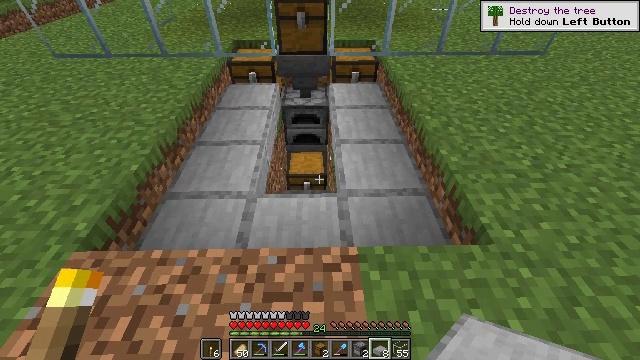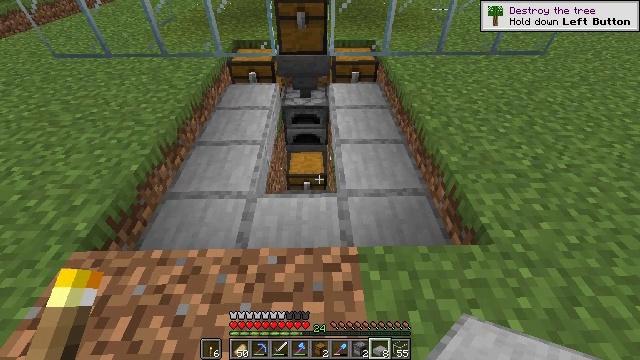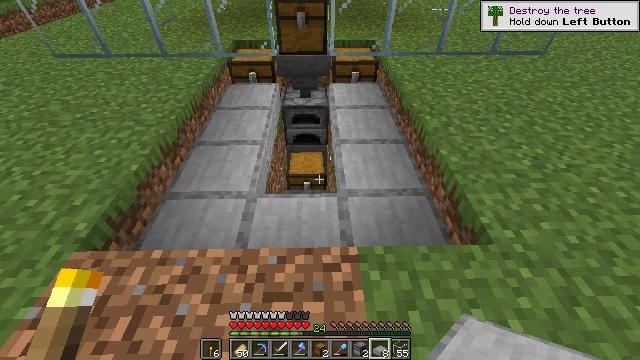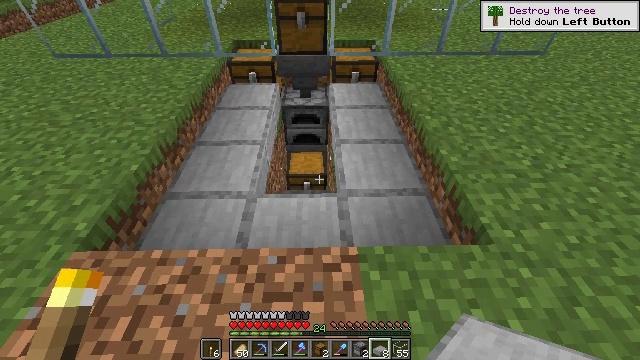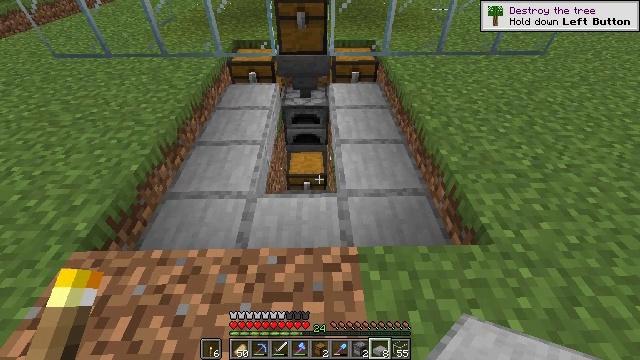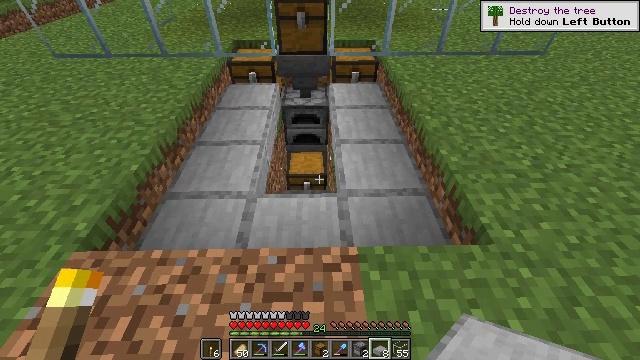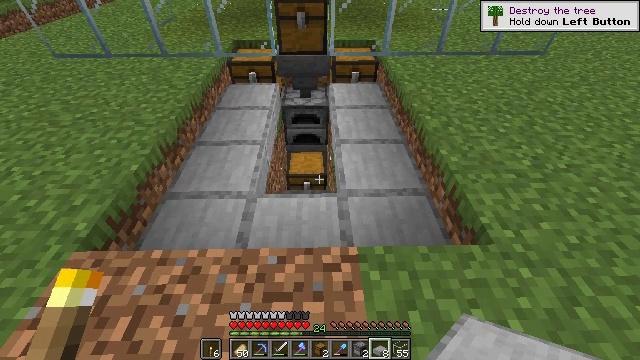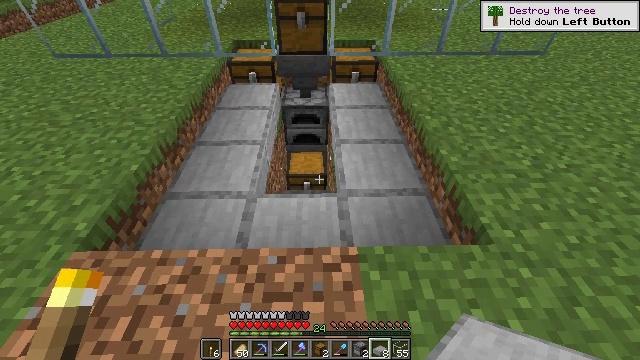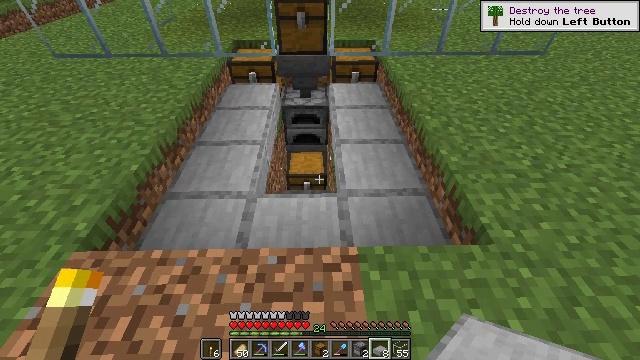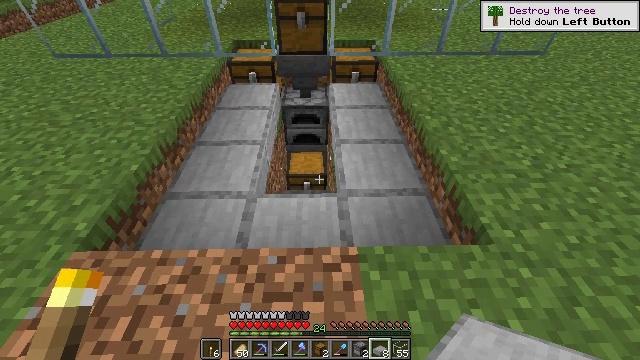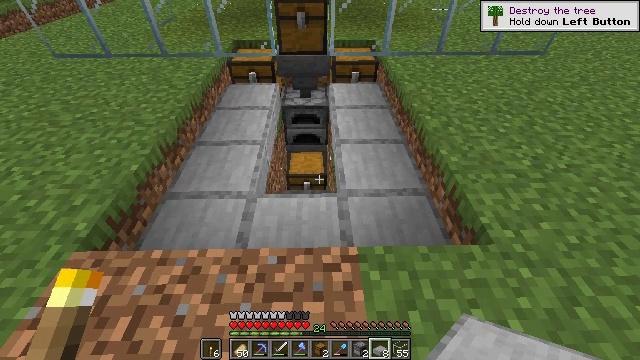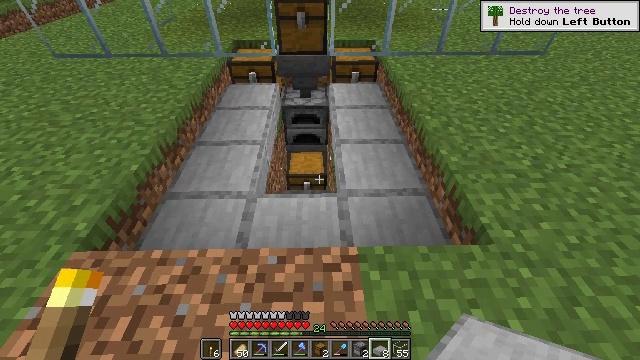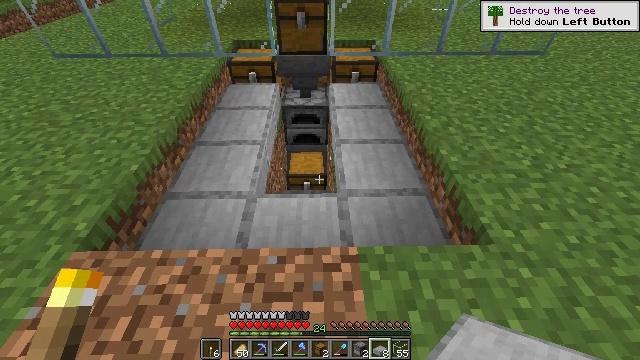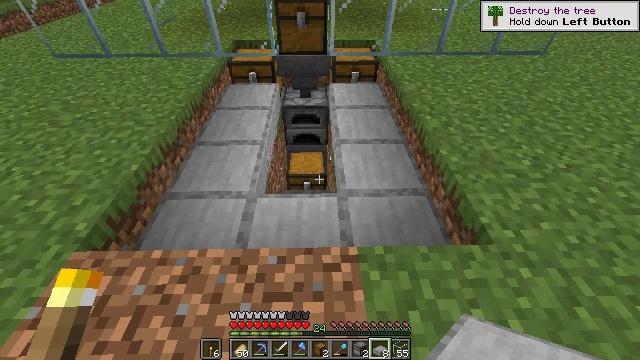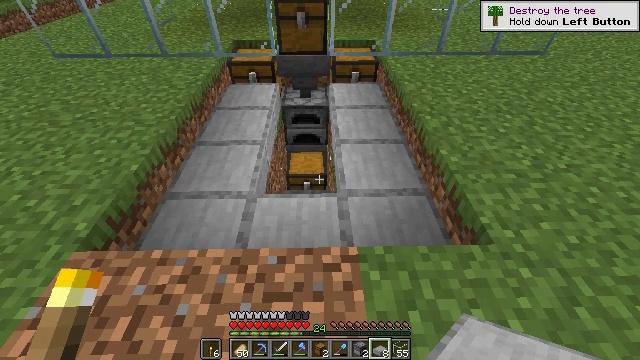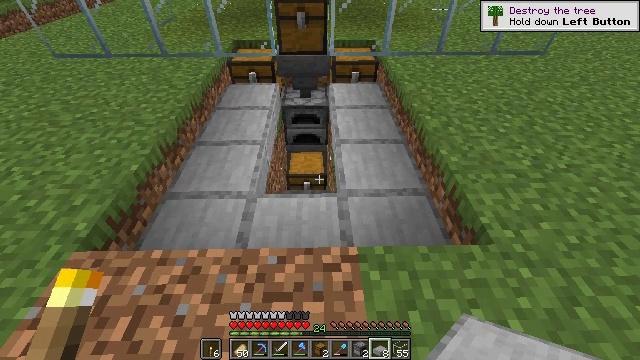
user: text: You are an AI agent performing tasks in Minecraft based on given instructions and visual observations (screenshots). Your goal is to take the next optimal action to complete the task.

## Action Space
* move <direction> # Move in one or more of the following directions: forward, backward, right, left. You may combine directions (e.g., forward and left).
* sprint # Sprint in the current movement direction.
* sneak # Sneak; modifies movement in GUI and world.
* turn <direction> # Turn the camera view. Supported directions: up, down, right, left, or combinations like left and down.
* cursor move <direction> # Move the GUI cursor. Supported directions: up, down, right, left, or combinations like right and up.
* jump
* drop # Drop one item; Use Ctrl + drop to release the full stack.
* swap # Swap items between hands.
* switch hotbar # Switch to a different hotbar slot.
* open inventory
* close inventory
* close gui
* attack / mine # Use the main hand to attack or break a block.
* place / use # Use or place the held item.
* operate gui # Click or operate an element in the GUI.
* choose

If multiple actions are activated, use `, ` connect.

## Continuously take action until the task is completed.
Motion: motion action
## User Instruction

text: Retrieve the smooth stone slab from the ground.
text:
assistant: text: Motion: no_op
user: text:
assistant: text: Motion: no_op
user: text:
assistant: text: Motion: no_op
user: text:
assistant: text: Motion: no_op
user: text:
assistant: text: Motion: no_op
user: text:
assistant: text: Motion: no_op
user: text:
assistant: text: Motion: no_op
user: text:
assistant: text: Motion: no_op
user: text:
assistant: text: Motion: no_op
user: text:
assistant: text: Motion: no_op
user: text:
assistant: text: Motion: no_op
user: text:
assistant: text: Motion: no_op
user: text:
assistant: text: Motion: no_op
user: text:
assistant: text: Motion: no_op
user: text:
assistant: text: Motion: no_op
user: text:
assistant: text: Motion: no_op
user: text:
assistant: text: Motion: no_op
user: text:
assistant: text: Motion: no_op
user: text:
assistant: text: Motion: no_op
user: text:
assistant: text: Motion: no_op
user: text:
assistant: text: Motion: no_op
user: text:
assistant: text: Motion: no_op
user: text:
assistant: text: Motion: no_op
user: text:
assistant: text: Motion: no_op
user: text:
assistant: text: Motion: no_op
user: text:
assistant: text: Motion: no_op
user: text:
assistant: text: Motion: no_op
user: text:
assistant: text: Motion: no_op
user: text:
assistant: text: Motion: no_op
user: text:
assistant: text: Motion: no_op